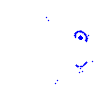
Particle: proton